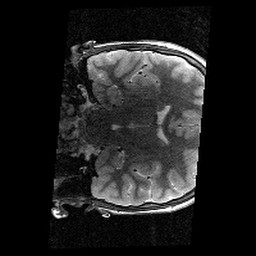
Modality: T2w
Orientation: coronal
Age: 13
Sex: female
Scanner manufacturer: siemens
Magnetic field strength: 3 T
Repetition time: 8.46 s
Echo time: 0.067 s